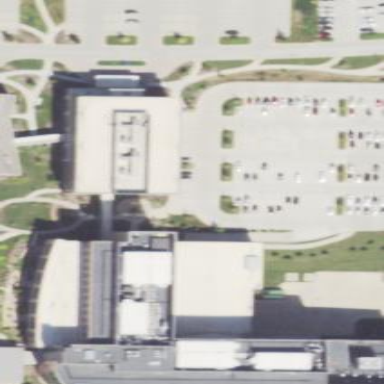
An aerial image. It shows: Hospital building.